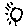
Label: sun